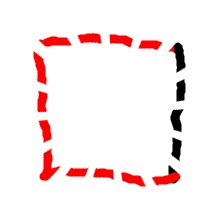
Shape: square